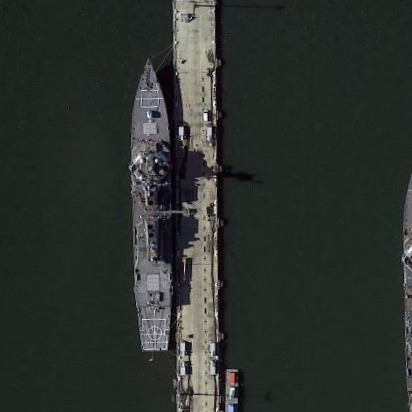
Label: destroyer